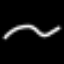
Label: squiggle